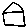
Label: house